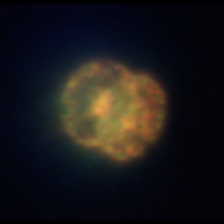
Taxon: Centric
Group: Diatoms